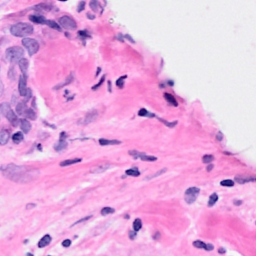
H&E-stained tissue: Breast